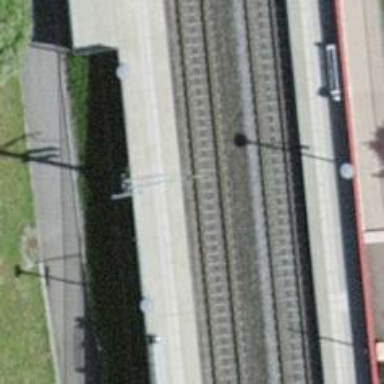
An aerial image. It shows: Halt on the railway.